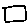
Label: square